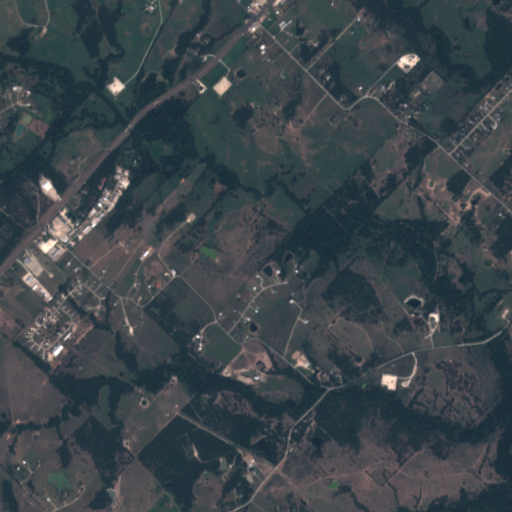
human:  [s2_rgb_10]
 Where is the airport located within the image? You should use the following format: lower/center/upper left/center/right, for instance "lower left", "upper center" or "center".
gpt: The airport is located in the lower left of the image.
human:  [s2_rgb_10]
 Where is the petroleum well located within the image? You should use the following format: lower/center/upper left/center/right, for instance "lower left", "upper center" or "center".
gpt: The petroleum well is located in the upper center of the image.
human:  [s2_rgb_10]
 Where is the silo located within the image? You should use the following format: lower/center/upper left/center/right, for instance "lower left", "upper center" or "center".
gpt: The silo is located in the center of the image.
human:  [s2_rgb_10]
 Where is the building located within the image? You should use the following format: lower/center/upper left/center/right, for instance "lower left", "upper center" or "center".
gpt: The building is located in the center of the image.
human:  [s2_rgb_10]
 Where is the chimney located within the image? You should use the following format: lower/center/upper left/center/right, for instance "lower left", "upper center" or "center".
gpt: The chimney is located in the center of the image.
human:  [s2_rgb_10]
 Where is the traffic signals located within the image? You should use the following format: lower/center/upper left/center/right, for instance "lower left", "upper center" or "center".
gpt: The traffic signals is located in the upper center of the image.
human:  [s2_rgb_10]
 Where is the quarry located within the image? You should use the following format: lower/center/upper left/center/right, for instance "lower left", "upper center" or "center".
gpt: There is no quarry in the image.